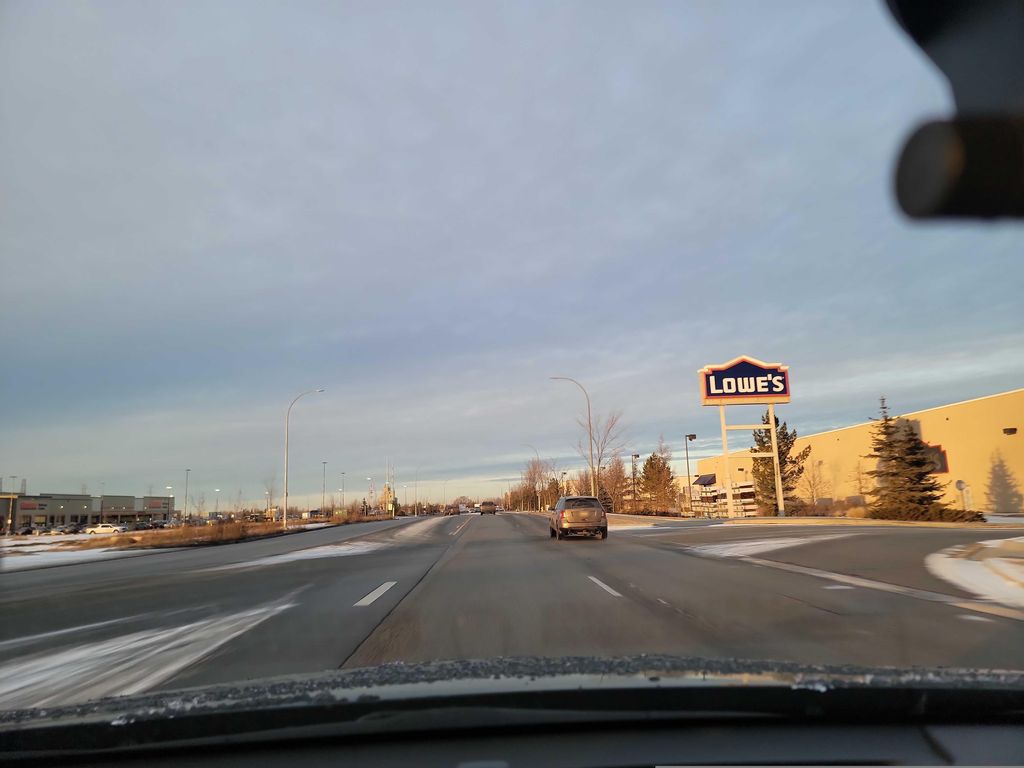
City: edmonton